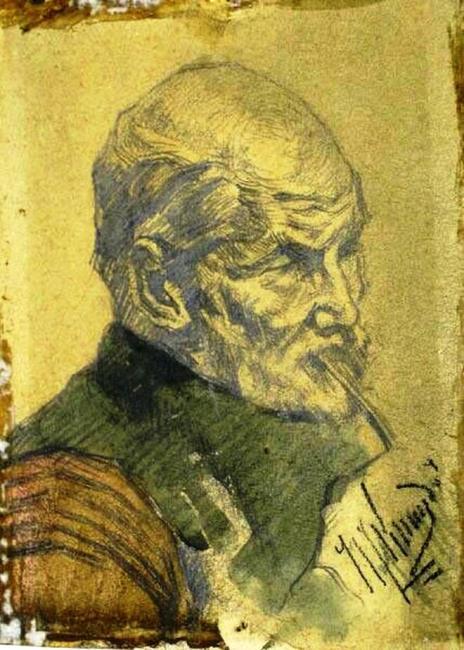
Title: The smoker
Artist: Herman Kruyder
Earliest date: 1909
Latest date: 1912
Genre: watercolor (painting)
Iconography: Tobacco
Keywords: man's portrait, old man, balding, pipe